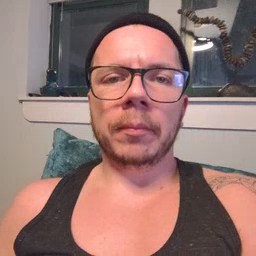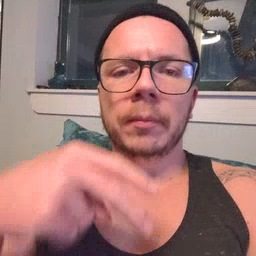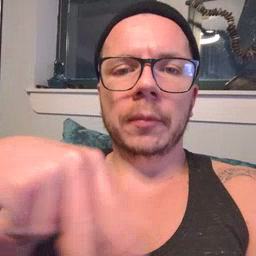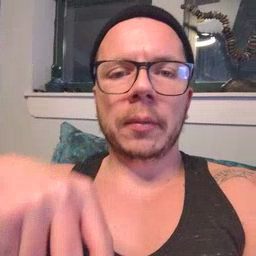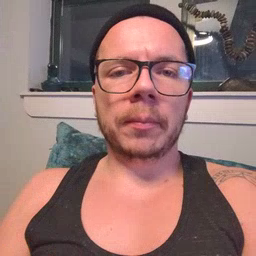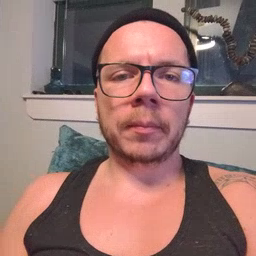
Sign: dance